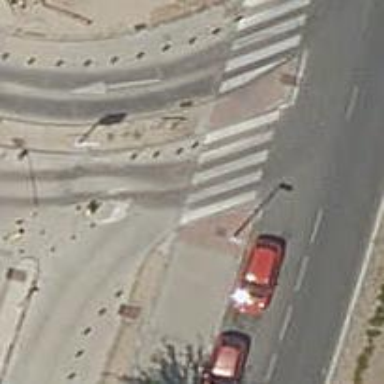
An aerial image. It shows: Zebra crossing on the road.